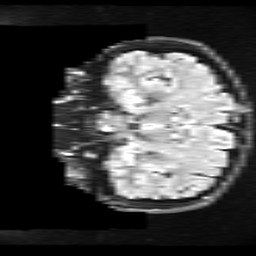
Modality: FLAIR
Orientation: coronal
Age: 28
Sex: male
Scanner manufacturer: ge
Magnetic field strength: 3 T
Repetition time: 11 s
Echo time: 0.1497 s